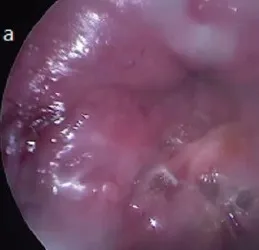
Case one.
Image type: endoscopy (airway_endoscopy)